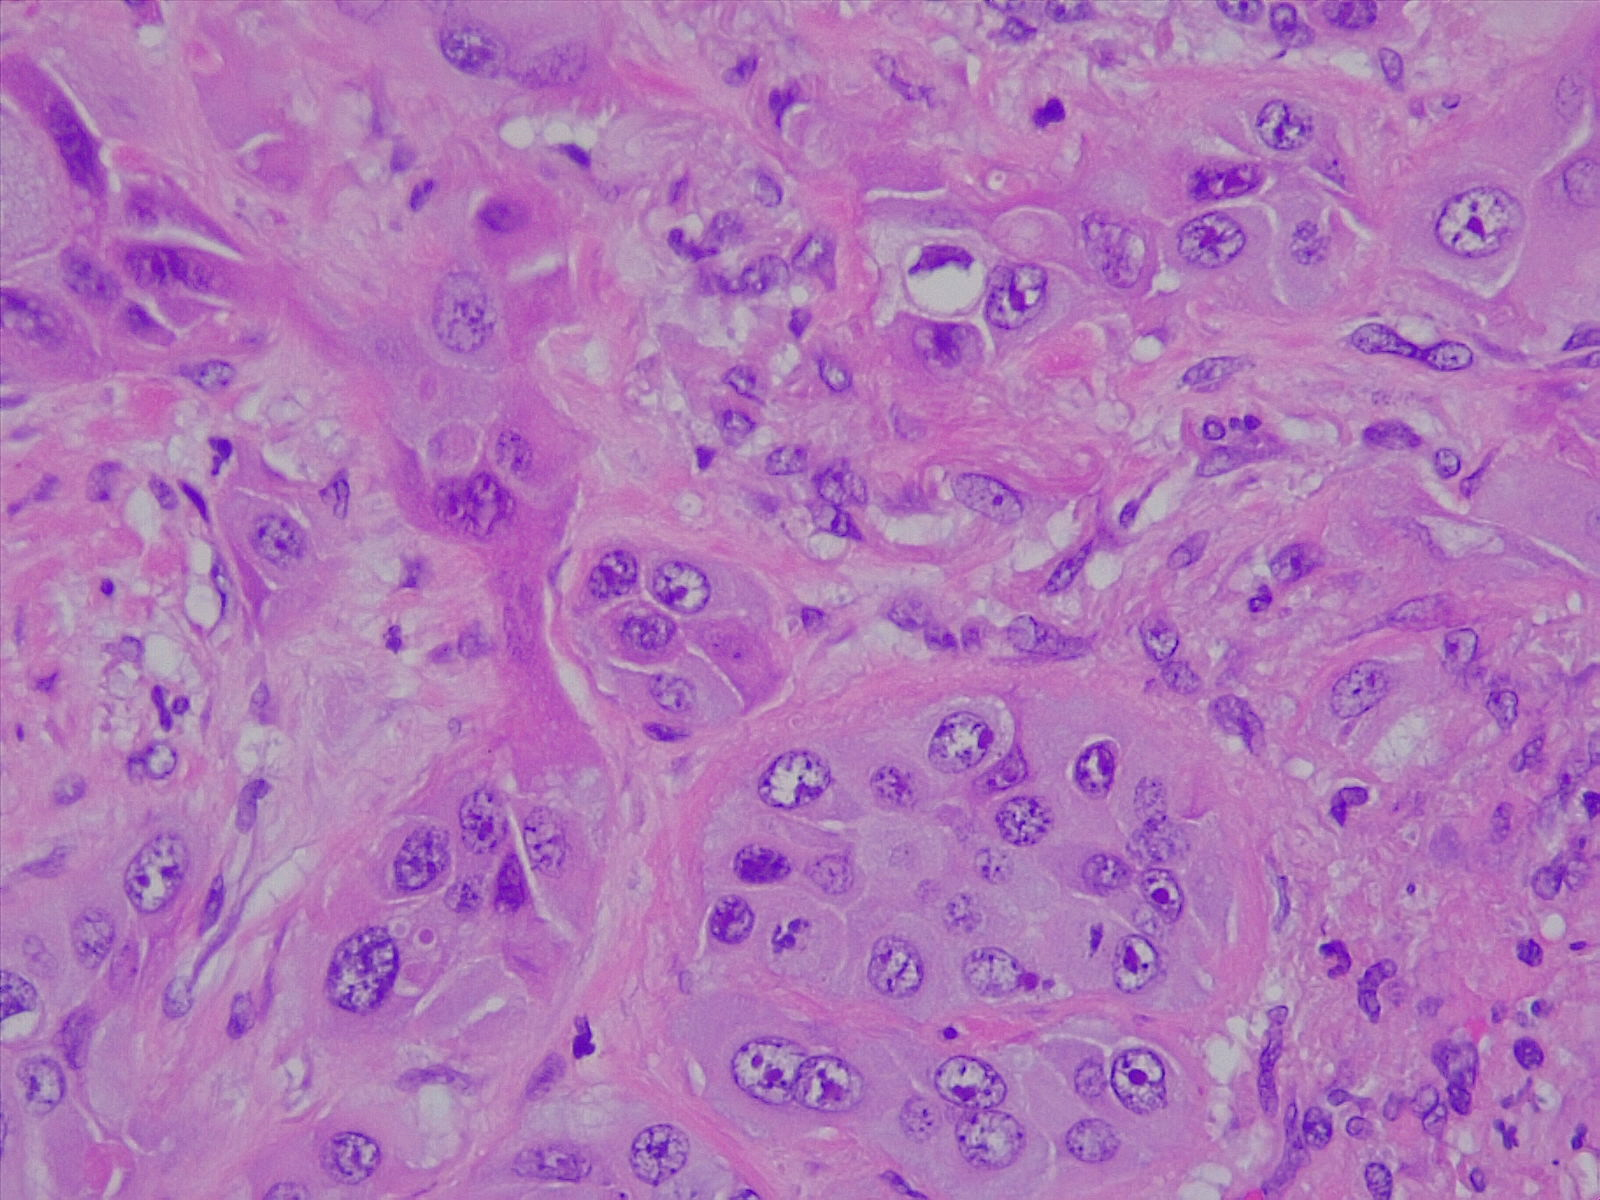
Label: lung squamous cell carcinoma, moderately differentiated